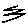
Label: zigzag